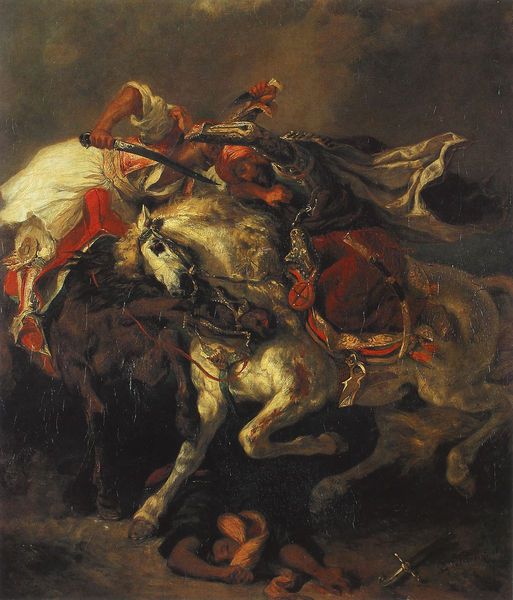
Titel: Kampf des Giaur und Hassans
Künstler: Eugène Delacroix
Institution: Paris, Musée du Petit Palais
Schlagwörter: dunkel, gemälde, kampf, mann, umhang, weiß, männer, rot, tuch, tod, toter, boden, gewand, mantel, pferd, pferde, beine, mähne, reiten, ritt, sattel, ölgemälde, krieg, schlacht, kissen, finster, liegend, blut, orient, schwert, schimmel, arabisch, sterben, dolch, sturz, türkei, drachen, drache, stechen, sultan, raun, osmanische reich, osamane